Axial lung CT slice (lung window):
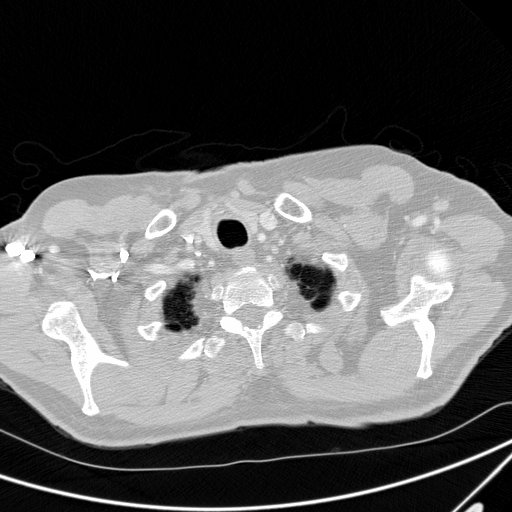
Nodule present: no